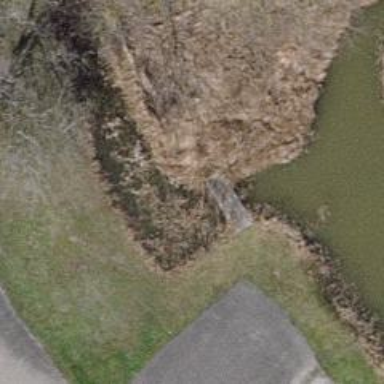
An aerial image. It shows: Path leading to bridge.